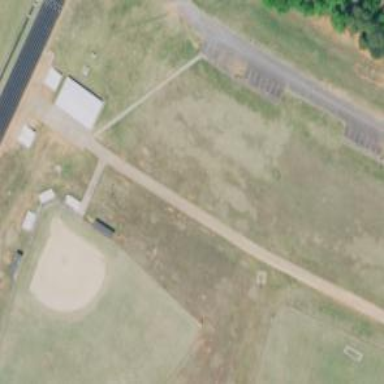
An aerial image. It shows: Softball pitch for leisure sports.